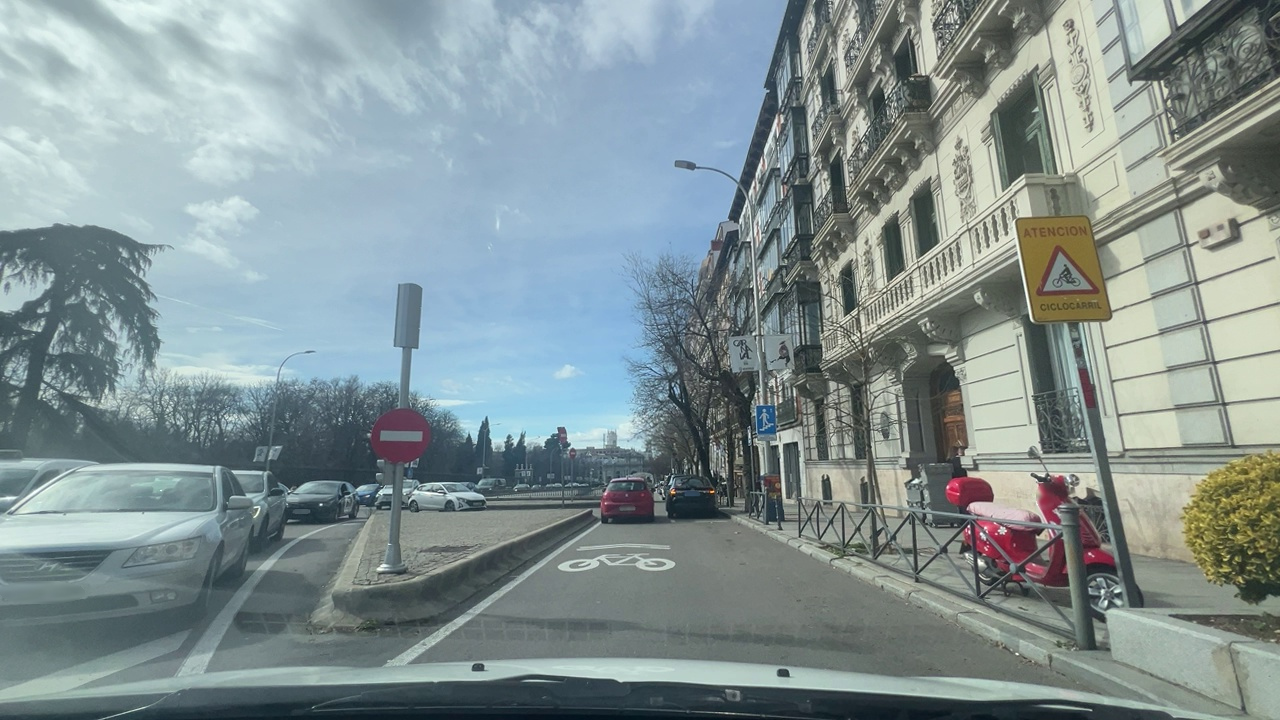
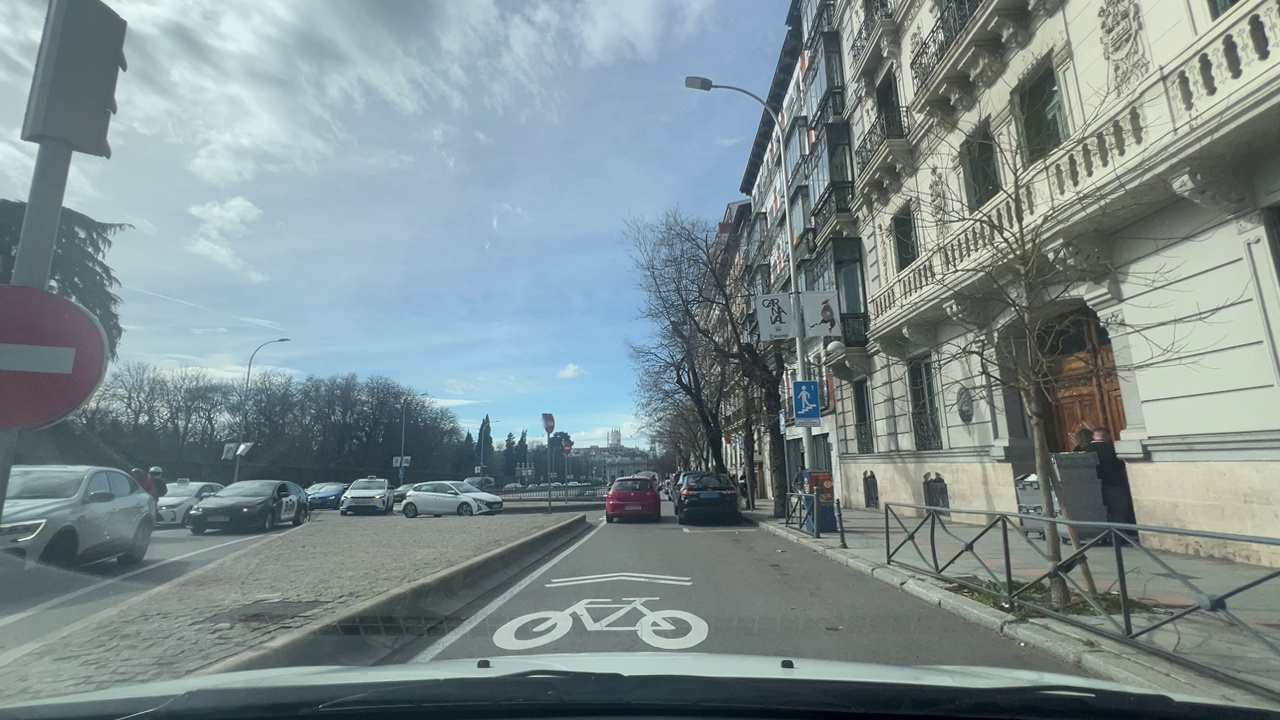
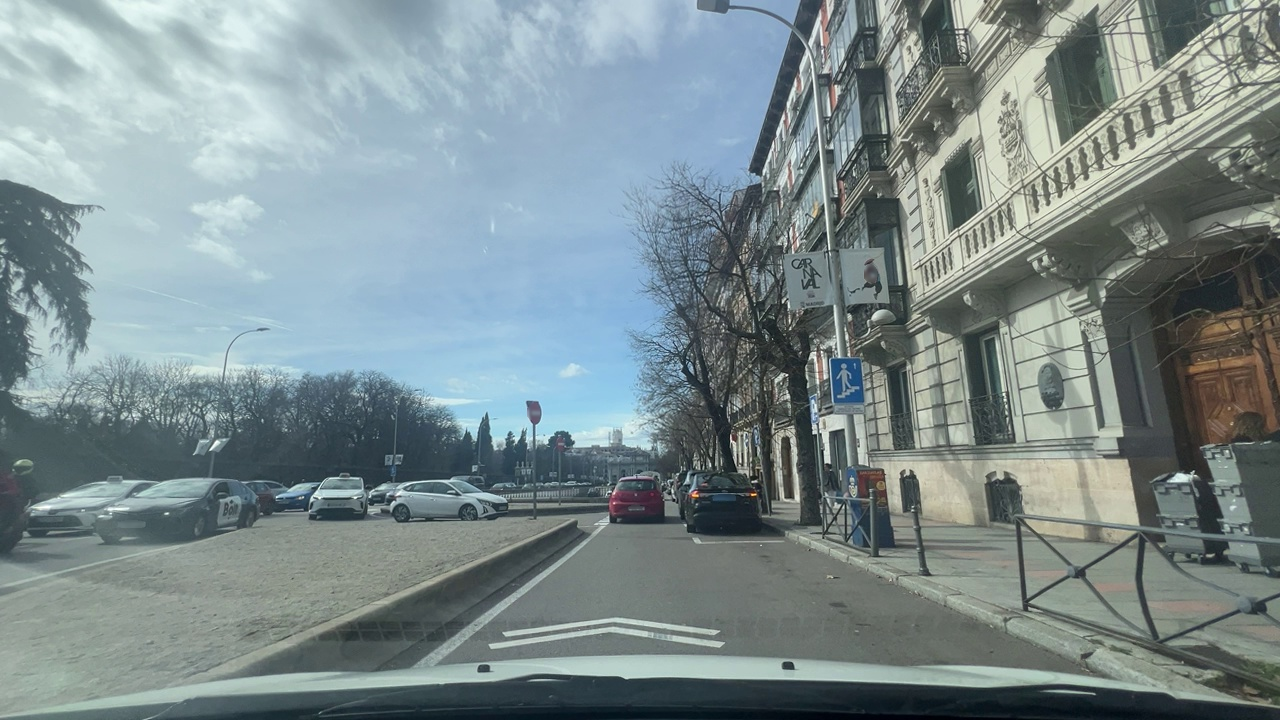
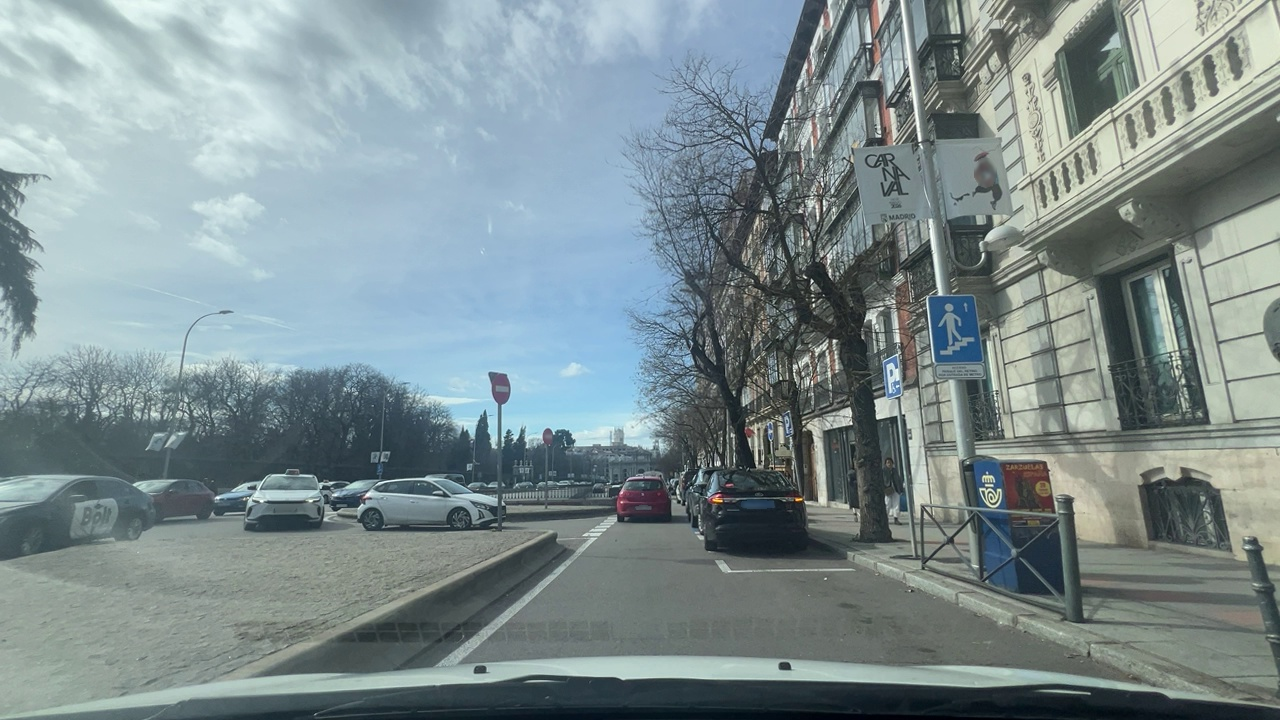
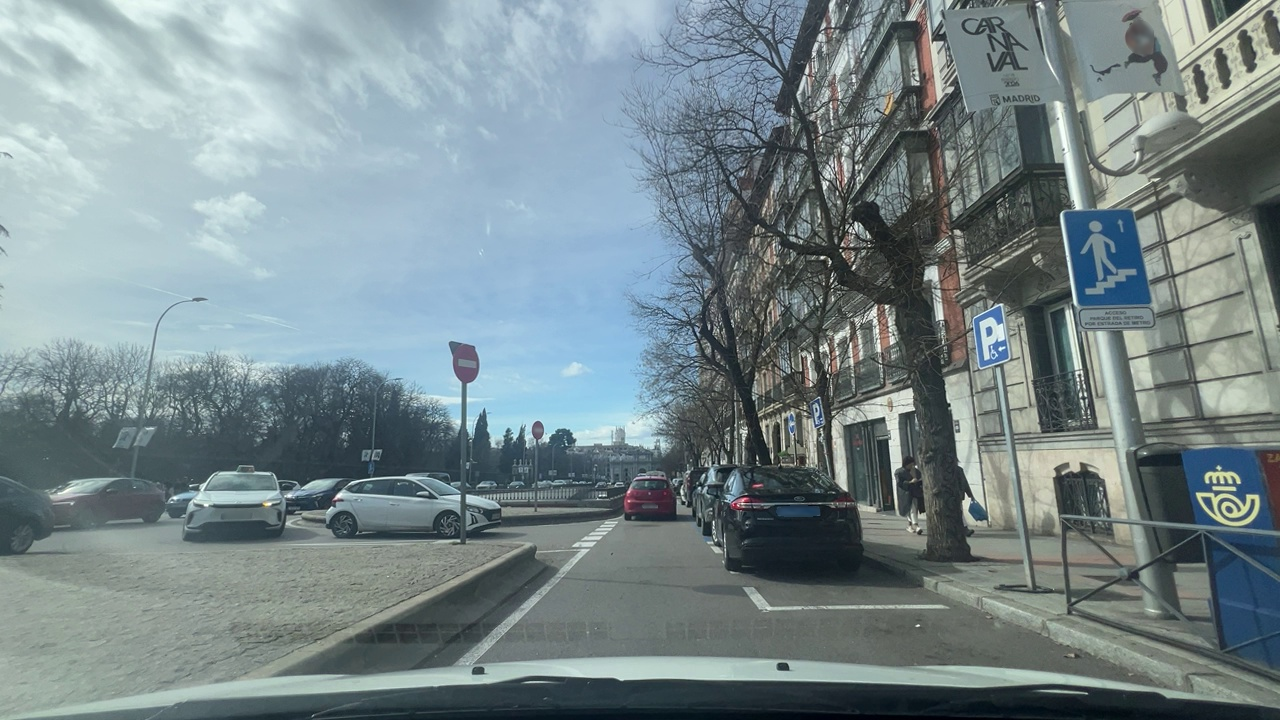
Situation: Lateral parked car
Question: Are vehicles present on the right side of the ego lane?
Answer: Yes
Reasoning: Parked vehicles are visible along the right side of the roadway. Parked parallel to the road

Situation: Lateral parked car
Question: Are vehicles parked parallel or perpendicular to the roadway near the ego lane?
Answer: Yes
Reasoning: Several vehicles are parked parallel to the curb on the right.

Situation: Lateral parked car
Question: Does the environment indicate an urban road where curbside parking is permitted?
Answer: Yes
Reasoning: It is an urban enviroment based on the description of the scene, so curbside parking is permitted

Situation: Lateral parked car
Question: Is the ego vehicle traveling in a middle lane with traffic lanes on both sides?
Answer: No
Reasoning: Ego is just driving on the only and single lane that the road contains

Situation: Lateral parked car
Question: Are vehicles present on the left side of the ego lane?
Answer: No
Reasoning: No visibe parked cars appear to be on the left side. On the left side you can appreciate cars in movement but in other parallel road